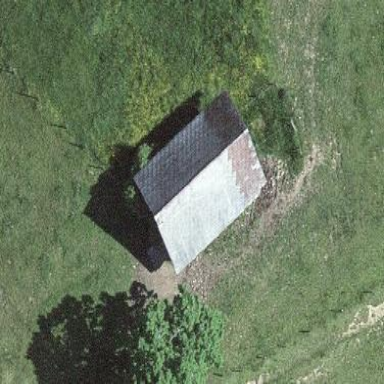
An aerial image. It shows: Farm auxiliary building.